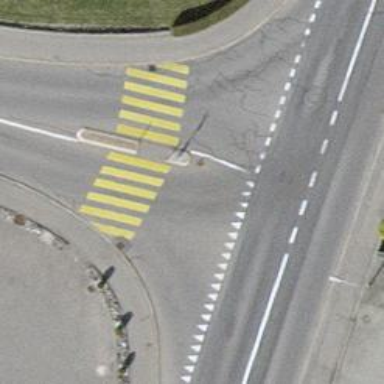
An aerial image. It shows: Uncontrolled road crossing with markings.